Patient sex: M
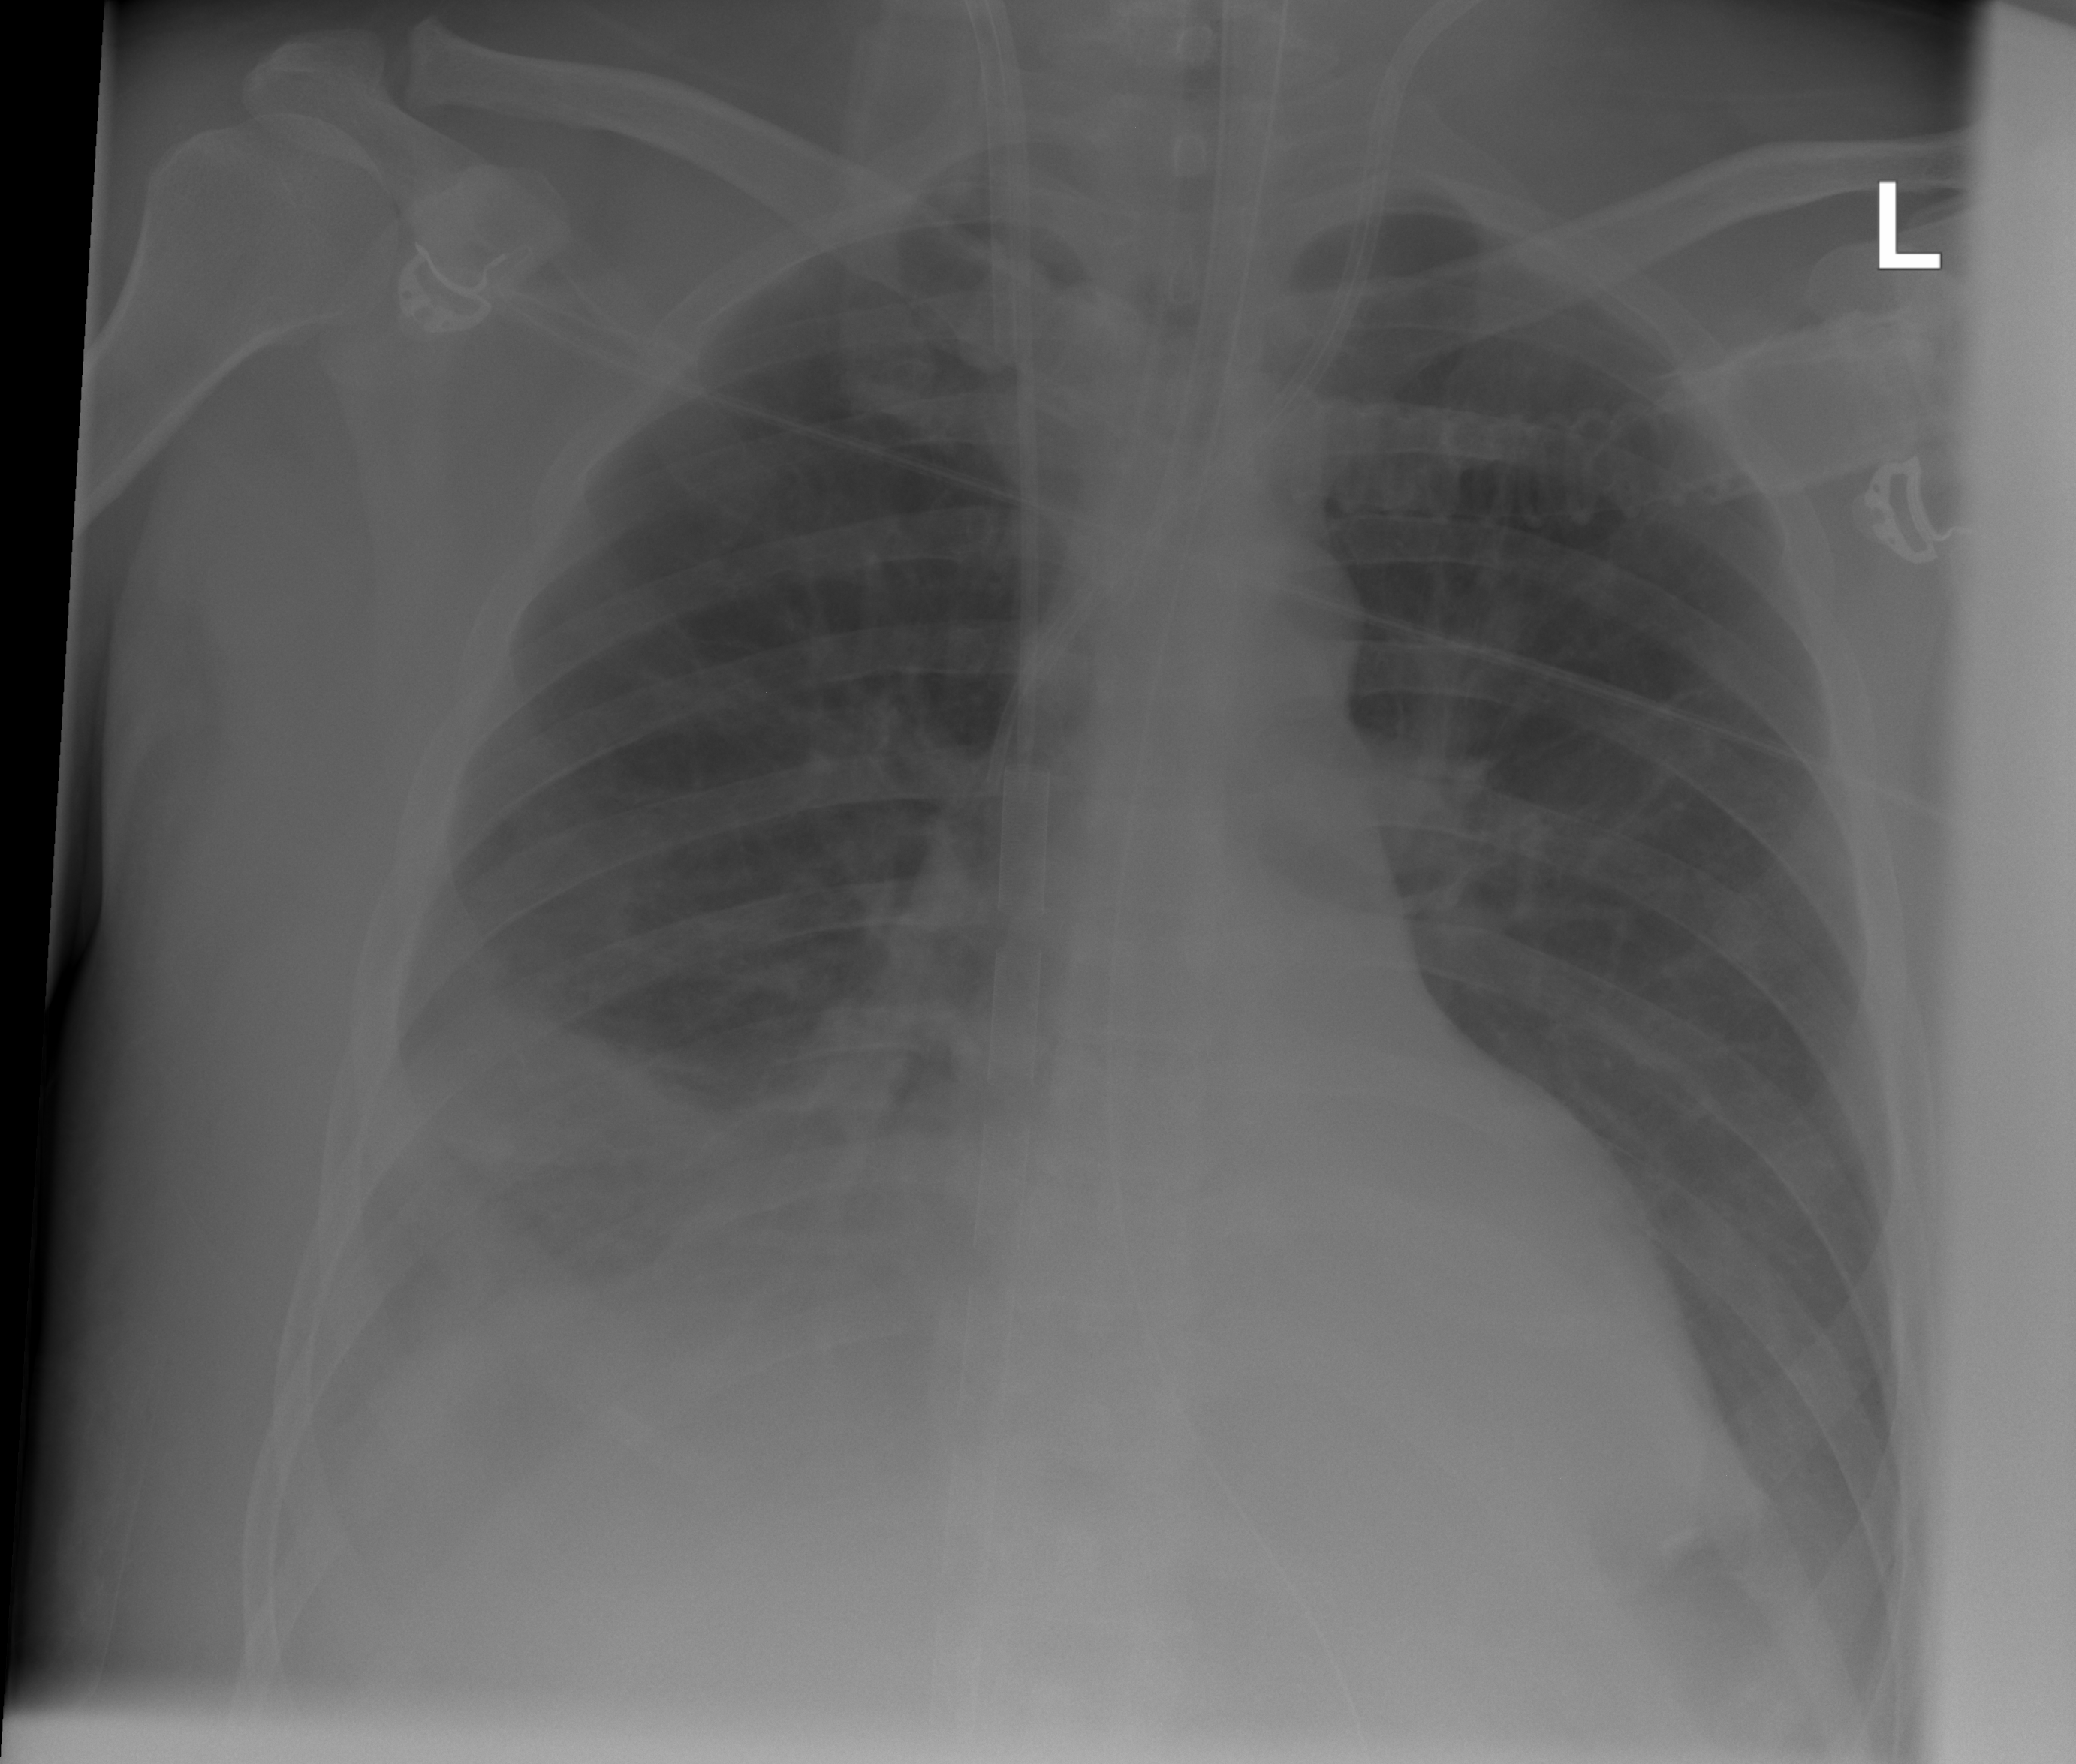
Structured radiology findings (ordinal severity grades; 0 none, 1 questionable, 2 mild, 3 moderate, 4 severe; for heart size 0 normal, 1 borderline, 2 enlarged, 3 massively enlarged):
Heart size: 0
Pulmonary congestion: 0
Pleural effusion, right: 2
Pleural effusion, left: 0
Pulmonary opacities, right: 2
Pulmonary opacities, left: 0
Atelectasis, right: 2
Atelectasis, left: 0